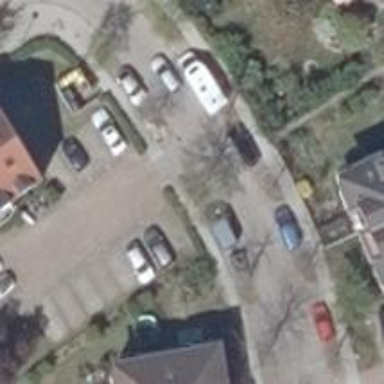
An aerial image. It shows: Residential road with sidewalks on both sides.